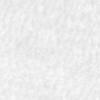
Label: no_change